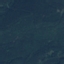
Land use / land cover: Forest